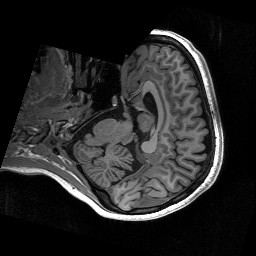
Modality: T1w
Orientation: axial
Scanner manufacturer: siemens
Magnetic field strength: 3 T
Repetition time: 2.53 s
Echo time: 0.00267 s